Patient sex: M
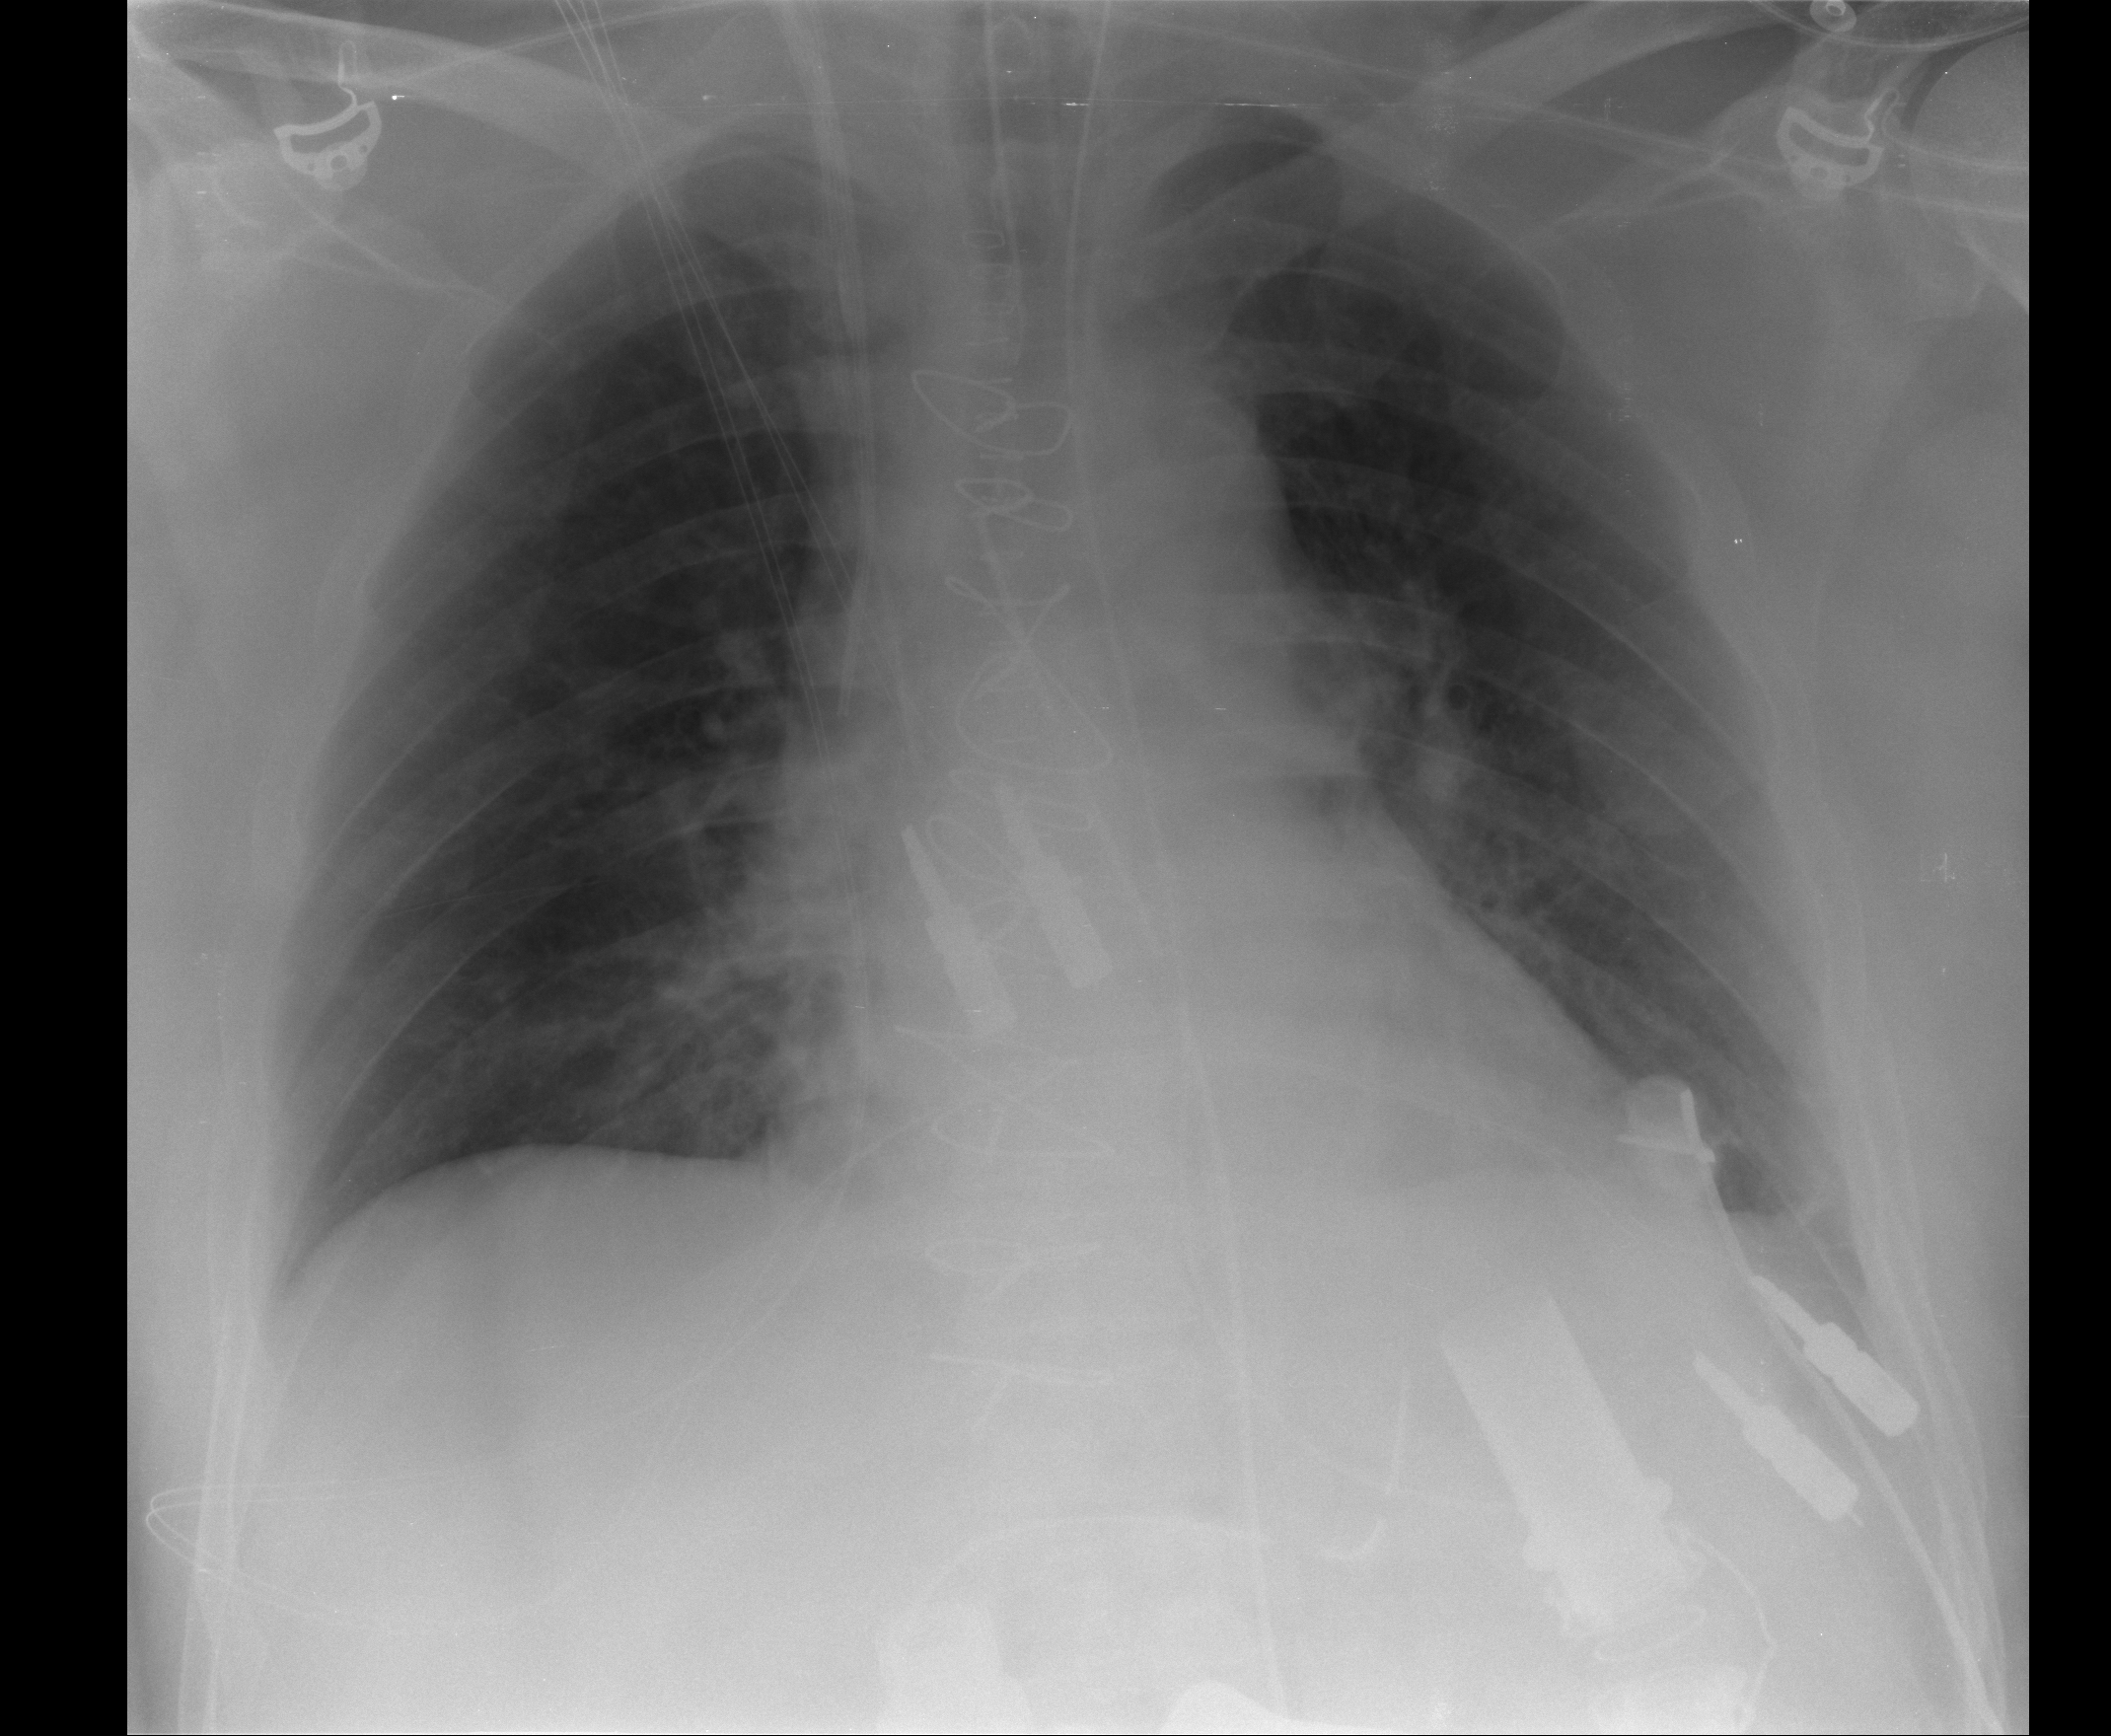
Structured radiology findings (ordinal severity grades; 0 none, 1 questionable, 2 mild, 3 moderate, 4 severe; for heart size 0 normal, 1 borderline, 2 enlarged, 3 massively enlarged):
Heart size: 2
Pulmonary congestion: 1
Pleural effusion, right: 0
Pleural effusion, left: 1
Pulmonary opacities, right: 0
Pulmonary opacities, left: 1
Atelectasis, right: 2
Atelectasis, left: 2